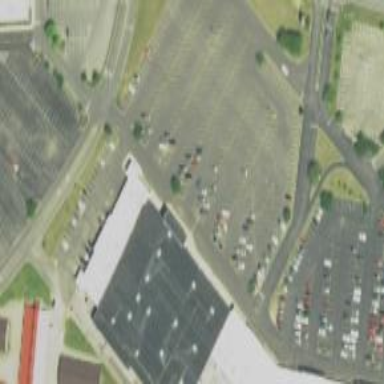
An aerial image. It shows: Retail building.